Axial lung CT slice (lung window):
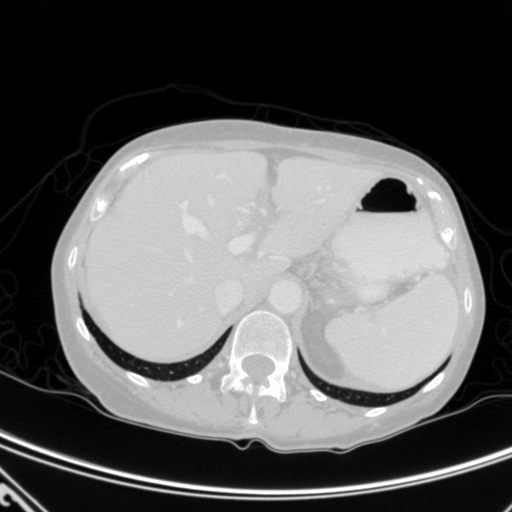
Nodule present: no